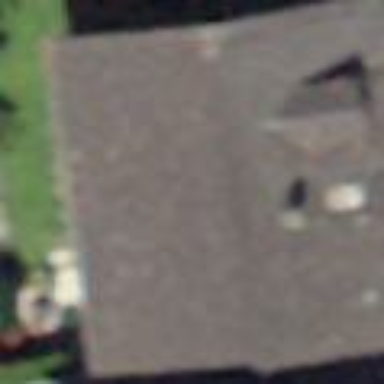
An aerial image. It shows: Simple and straightforward house.